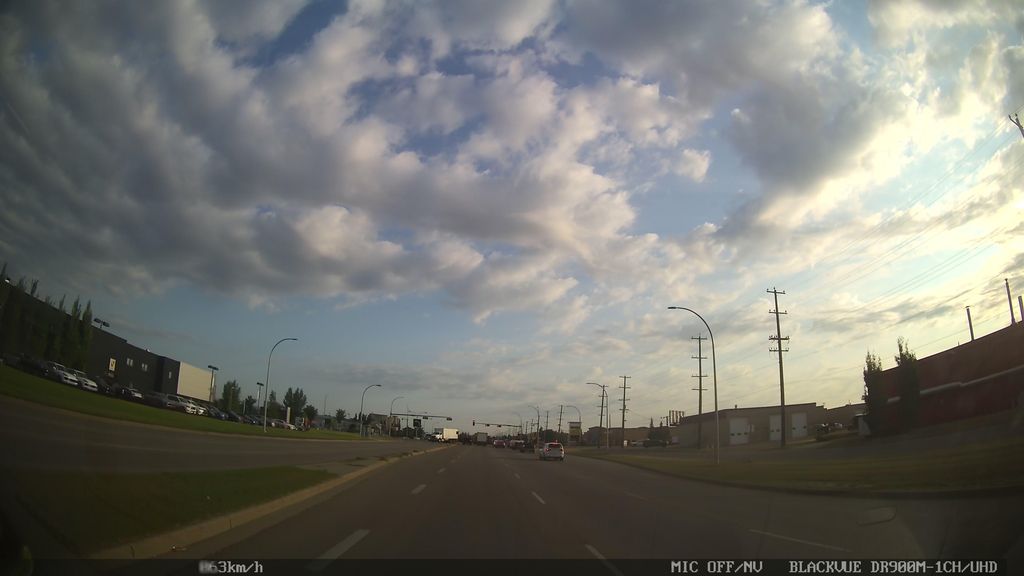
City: edmonton